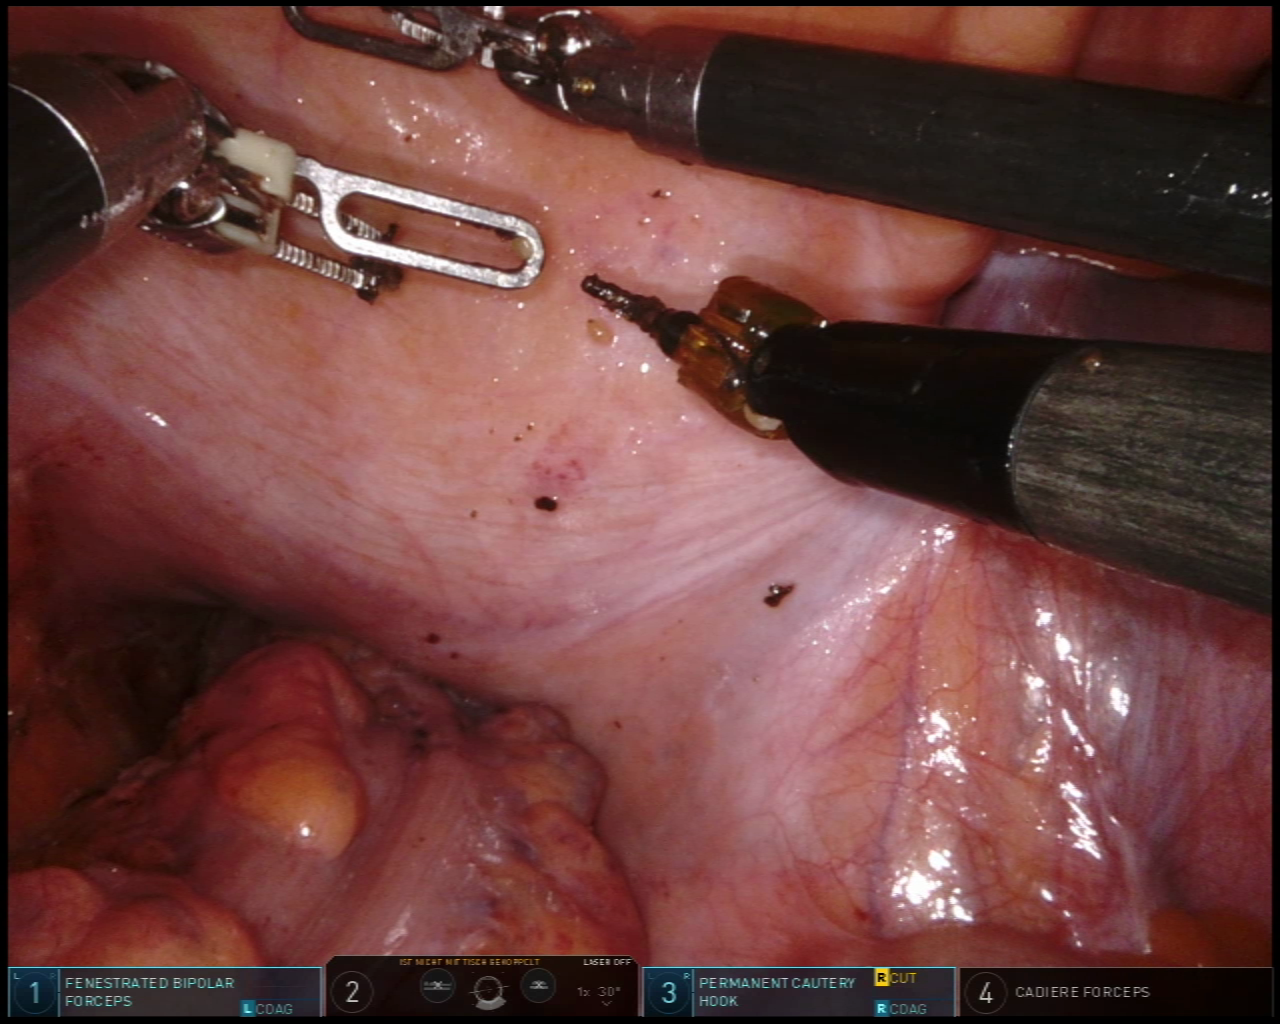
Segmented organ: colon
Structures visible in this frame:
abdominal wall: yes
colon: yes
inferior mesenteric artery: no
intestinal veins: no
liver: no
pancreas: no
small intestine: no
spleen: no
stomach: no
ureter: no
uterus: no
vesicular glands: no